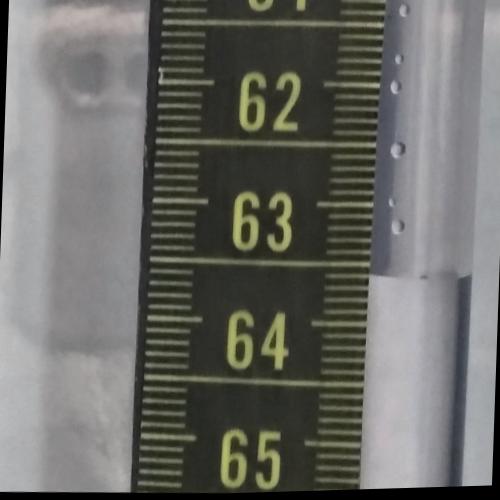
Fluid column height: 63.6 cm